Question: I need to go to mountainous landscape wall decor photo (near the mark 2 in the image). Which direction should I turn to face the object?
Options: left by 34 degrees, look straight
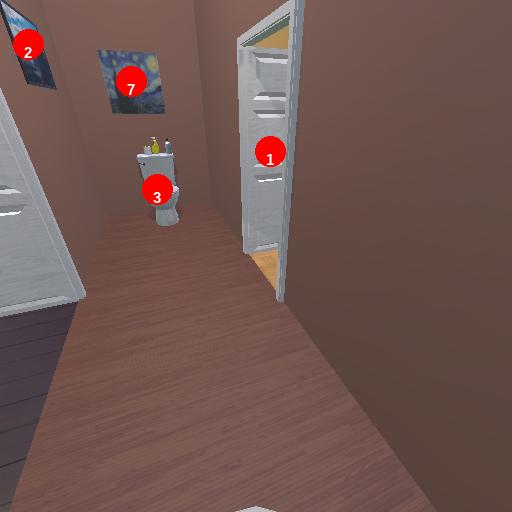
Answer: left by 34 degrees